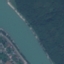
Land use / land cover class: River